Question: The figure describes the ball exchange problem. The white ball can exchange positions with the adjacent colored balls in the 4-neighborhood. The target state is that all balls are arranged in the order of red, blue, green, and yellow from the upper left corner in the order of rows first and columns. How many exchanges are needed?
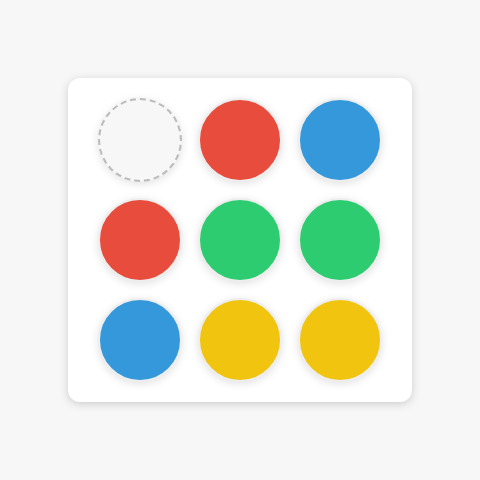
Answer: 4